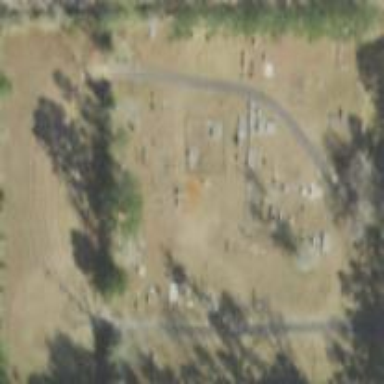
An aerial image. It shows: Cemetery.